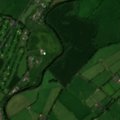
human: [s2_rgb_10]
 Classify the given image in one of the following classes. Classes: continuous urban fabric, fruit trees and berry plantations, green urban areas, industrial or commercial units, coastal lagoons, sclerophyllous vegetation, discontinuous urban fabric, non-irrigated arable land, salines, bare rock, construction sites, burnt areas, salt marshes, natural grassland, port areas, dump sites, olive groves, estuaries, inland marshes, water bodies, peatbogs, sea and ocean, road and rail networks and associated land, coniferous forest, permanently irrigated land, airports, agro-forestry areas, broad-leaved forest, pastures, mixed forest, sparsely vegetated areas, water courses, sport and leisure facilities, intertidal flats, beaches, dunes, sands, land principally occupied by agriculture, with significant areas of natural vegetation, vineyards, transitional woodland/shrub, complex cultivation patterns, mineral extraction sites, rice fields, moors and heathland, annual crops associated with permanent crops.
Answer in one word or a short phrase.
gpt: discontinuous urban fabric, sport and leisure facilities, pastures